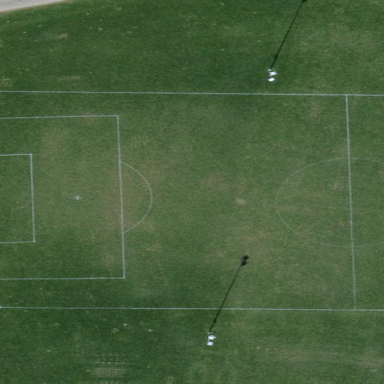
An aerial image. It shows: Grass pitch used for soccer.